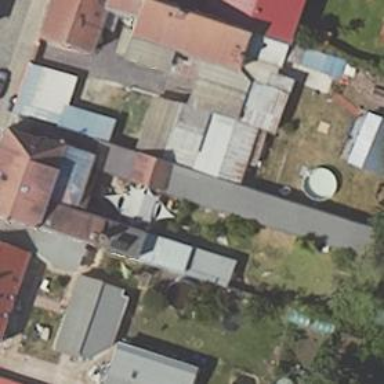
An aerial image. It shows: Shed building.